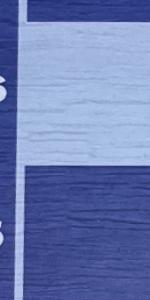
Label: Empty